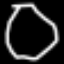
Label: octagon